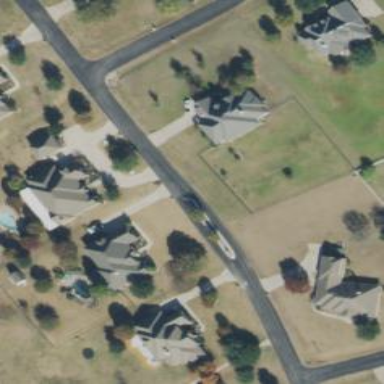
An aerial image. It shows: Residential road.